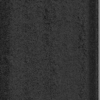
Label: dusty